The image is an STFT spectrogram (time versus frequency) of a rolling-element bearing's vibration signal. Based on the visible evidence, which condition applies: normal, inner_race, outer_race, ball?
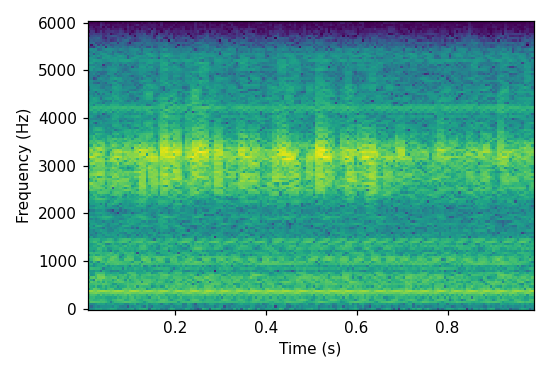
Answer: ball